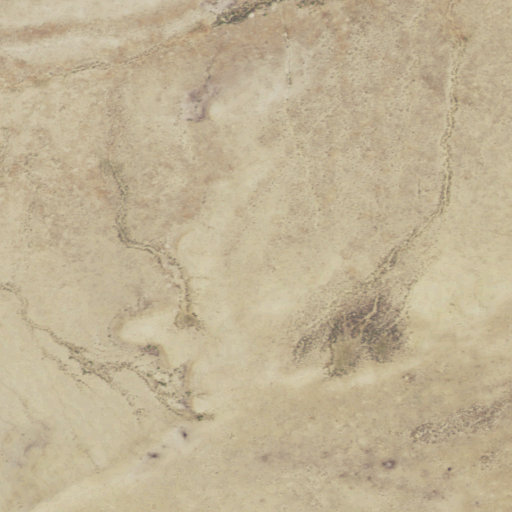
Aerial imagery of plain(s) in Wyoming named Severson Flats containing only shrub